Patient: sex M, age 64
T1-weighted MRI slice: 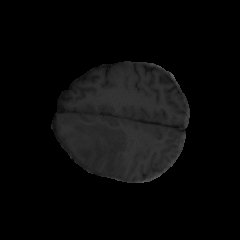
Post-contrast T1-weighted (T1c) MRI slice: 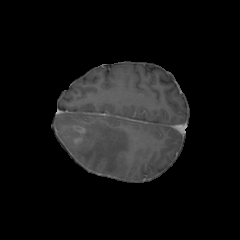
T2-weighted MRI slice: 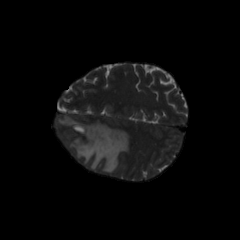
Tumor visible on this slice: yes
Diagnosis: Astrocytoma, IDH-mutant
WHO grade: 3